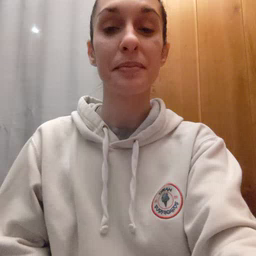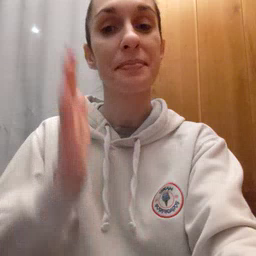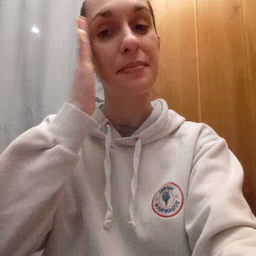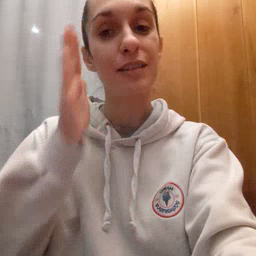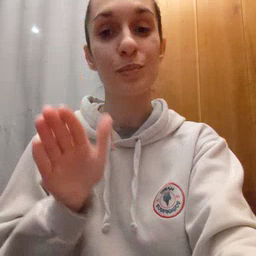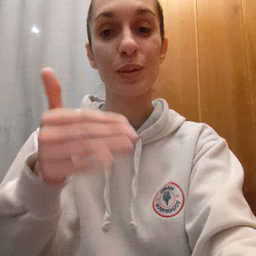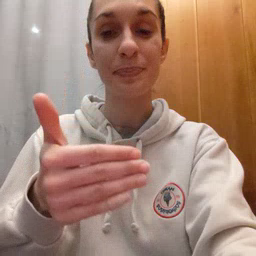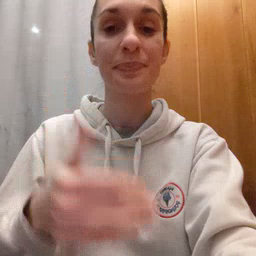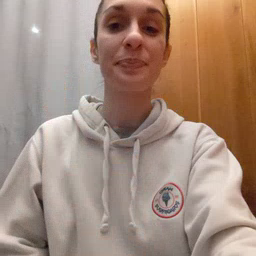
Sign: bedroom